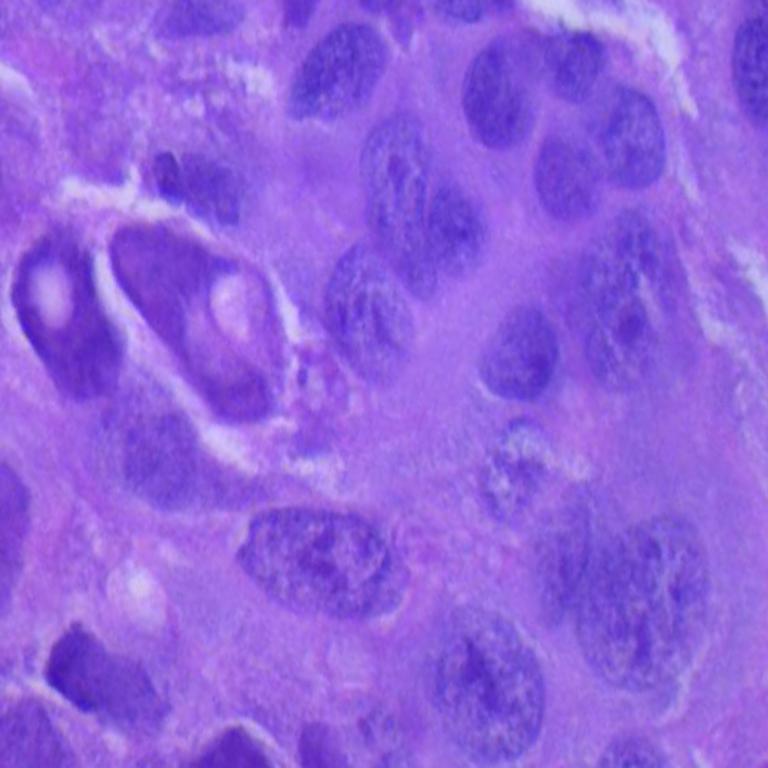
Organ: lung
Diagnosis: squamous carcinomas